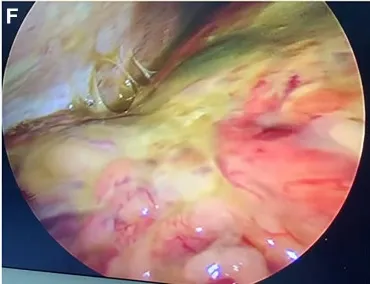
Laparoscopic duodenal perforation with abdominal fluid accumulation and surface purulent secretion coverage.
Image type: endoscopy (other_endoscopy)